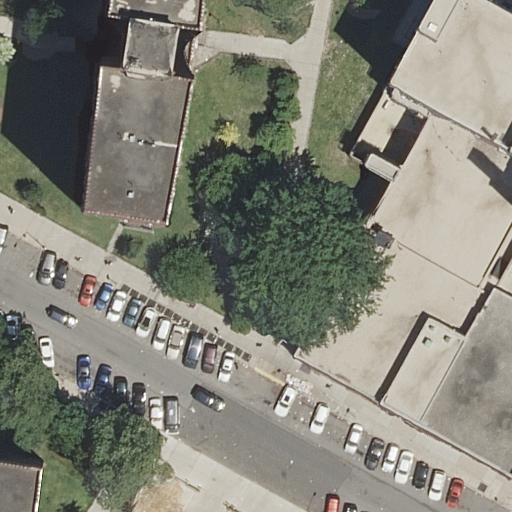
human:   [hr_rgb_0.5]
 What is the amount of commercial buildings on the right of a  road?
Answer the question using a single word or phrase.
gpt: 0

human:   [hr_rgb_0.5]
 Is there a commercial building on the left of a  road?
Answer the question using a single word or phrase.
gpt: no

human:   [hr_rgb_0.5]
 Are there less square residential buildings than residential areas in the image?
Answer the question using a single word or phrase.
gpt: yes

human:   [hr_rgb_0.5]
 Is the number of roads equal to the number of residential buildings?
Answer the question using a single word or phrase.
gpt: no

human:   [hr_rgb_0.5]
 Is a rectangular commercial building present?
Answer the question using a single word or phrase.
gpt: no

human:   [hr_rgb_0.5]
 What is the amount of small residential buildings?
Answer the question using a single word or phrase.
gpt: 0

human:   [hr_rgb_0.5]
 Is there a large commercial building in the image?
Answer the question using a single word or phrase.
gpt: no

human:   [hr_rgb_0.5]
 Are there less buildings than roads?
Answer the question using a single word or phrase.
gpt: yes

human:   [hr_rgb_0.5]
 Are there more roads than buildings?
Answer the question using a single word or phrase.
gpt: yes

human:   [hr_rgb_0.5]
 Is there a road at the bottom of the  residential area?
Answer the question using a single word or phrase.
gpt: yes

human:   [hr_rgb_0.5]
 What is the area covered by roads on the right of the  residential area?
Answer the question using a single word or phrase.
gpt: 0m2

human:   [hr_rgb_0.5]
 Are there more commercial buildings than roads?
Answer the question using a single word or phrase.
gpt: no

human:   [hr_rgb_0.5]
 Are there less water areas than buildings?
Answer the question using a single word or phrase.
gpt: yes

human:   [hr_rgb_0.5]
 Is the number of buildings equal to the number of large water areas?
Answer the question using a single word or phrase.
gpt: no

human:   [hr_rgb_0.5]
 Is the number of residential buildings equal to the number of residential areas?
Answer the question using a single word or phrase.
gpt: no

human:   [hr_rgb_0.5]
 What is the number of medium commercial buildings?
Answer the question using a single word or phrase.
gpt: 0

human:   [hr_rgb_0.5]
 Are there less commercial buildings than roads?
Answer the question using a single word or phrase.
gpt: yes

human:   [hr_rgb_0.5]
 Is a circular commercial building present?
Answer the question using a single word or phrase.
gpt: no

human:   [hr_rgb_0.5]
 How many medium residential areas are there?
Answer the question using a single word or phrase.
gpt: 0

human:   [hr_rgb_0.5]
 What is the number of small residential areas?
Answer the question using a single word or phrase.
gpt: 0

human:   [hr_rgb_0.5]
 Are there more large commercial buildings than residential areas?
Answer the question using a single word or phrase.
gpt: no

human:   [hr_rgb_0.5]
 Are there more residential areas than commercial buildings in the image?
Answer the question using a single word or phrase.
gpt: yes

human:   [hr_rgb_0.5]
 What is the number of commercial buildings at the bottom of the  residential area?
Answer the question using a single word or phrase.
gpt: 0

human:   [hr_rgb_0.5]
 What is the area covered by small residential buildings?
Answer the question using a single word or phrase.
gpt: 0m2

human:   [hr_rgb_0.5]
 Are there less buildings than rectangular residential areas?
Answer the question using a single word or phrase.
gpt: no

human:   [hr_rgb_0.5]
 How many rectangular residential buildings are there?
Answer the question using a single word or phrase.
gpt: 1

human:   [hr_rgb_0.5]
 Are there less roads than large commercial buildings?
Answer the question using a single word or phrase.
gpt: no

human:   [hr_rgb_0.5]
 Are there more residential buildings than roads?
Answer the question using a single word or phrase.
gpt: no

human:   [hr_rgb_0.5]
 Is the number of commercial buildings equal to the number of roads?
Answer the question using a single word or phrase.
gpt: no

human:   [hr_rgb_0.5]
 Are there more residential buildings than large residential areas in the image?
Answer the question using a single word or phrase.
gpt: yes

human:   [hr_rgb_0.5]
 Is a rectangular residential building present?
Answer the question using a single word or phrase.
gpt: yes

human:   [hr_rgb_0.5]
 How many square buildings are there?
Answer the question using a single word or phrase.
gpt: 0

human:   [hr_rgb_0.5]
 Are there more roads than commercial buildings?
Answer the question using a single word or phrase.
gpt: yes

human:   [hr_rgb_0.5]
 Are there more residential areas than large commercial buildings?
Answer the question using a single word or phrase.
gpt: yes

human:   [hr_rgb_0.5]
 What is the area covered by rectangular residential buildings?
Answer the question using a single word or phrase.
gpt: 418m2

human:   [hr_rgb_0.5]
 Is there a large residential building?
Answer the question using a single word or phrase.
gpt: yes